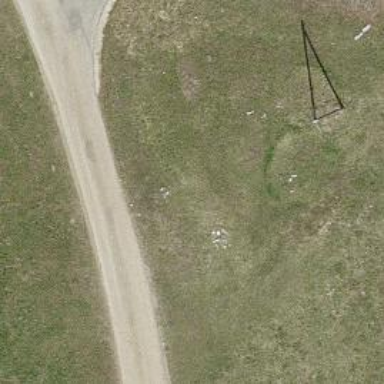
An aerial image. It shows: Brown bench.